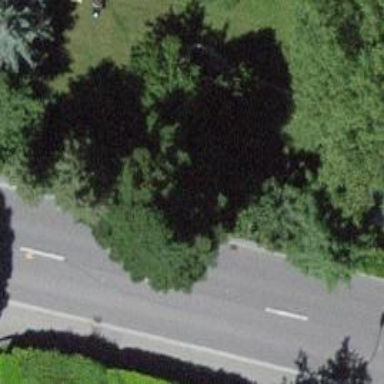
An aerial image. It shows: Hedge acting as barrier.